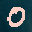
Label: 0